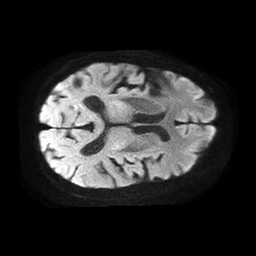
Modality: TRACE
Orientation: axial
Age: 84
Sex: female
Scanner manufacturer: philips
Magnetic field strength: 1.5 T
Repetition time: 4.6 s
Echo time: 0.08631 s